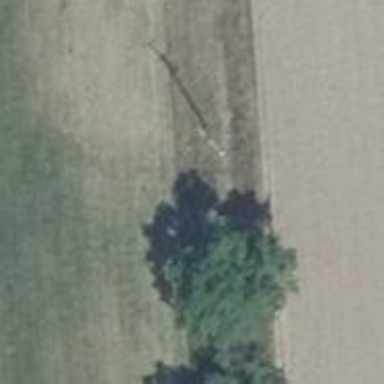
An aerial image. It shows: Minor power line.